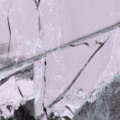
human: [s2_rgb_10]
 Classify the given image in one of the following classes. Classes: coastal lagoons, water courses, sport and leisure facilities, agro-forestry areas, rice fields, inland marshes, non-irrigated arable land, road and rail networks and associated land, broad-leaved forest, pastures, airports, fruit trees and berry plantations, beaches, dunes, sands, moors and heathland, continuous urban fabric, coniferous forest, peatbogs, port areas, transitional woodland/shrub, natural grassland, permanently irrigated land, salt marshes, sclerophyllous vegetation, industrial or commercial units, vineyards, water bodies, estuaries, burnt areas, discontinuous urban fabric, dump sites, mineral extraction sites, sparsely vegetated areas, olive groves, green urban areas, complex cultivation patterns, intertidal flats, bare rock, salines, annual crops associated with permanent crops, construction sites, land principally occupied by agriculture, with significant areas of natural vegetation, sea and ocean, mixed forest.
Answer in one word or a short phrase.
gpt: sea and ocean